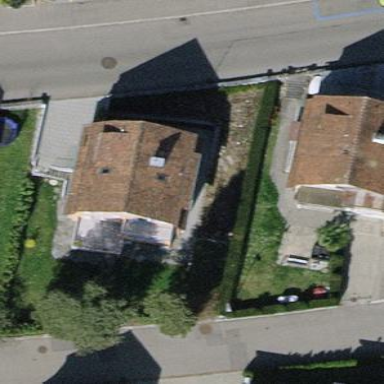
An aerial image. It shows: House with gambrel roof shape.